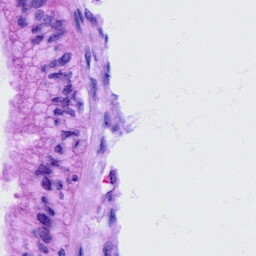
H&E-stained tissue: Cervix